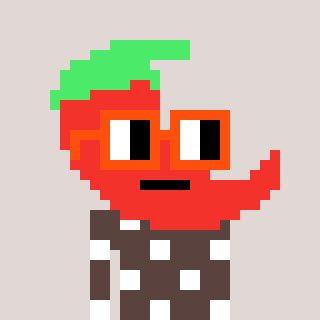
a pixel art character with square orange glasses, a chilli-shaped head and a darkbrown-colored body on a warm background